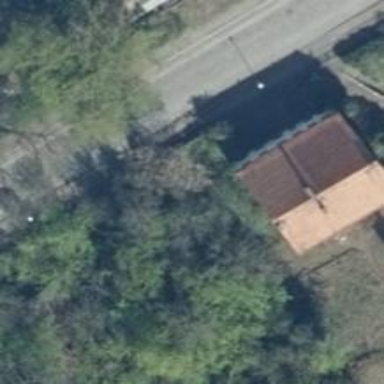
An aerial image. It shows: Detached building with gabled roof.